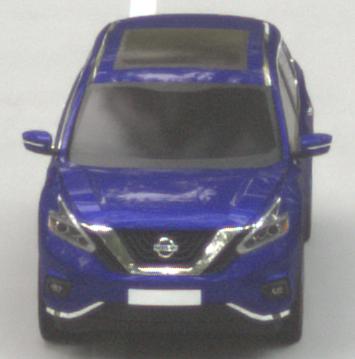
Make: Nissan
Model: Murano
Detailed model: Gen. 3 Z52
Model produced from: 2015
Doors: 5
Color: blue
Road condition: dry road
Daytime: sunrise or sunset
Contrast: medium contrast